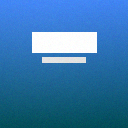
Screen state: on